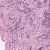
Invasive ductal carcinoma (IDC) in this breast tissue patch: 1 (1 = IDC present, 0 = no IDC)